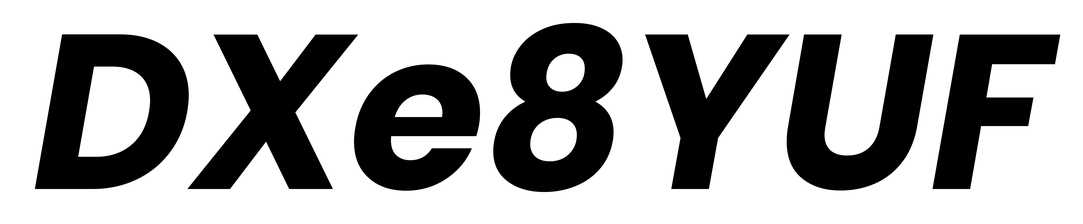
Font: Poppins-BoldItalic